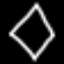
Label: diamond